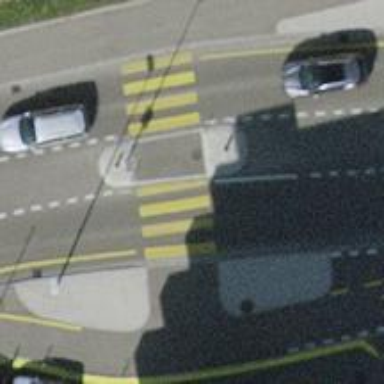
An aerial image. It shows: Footway with asphalt surface and crossing that includes island.